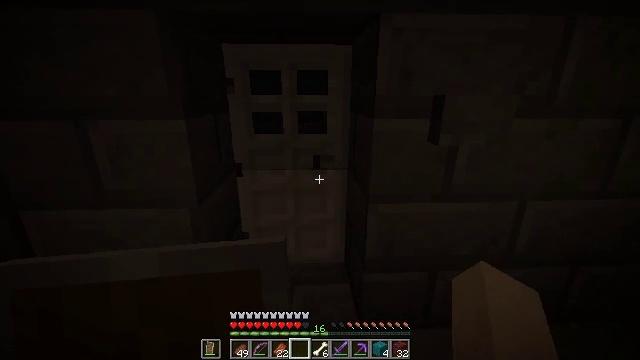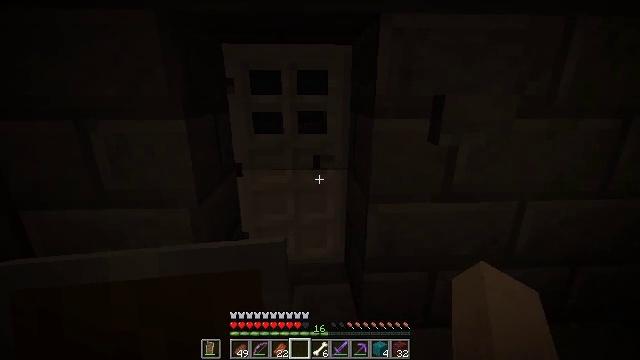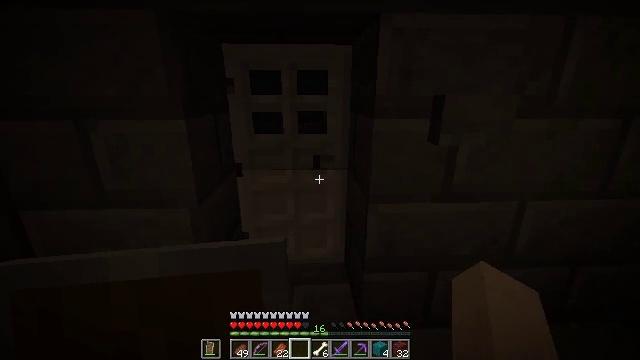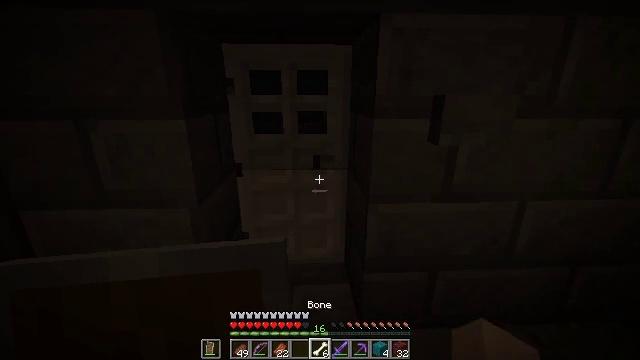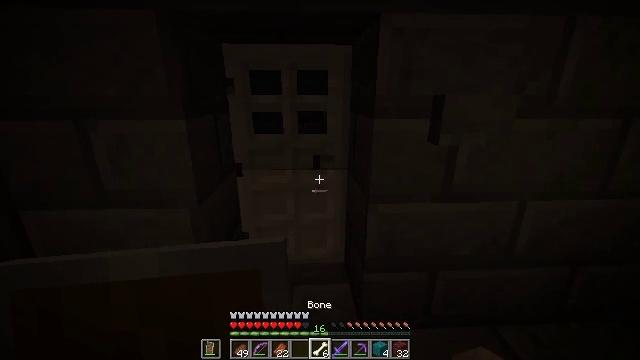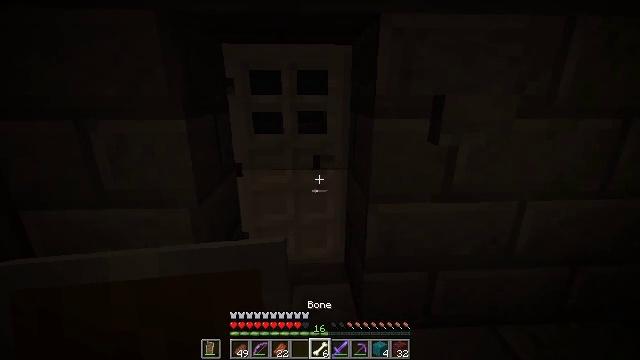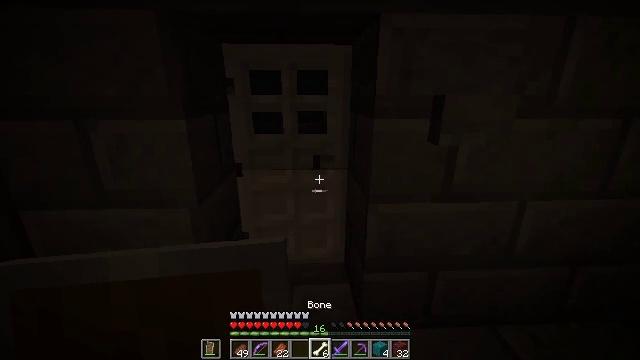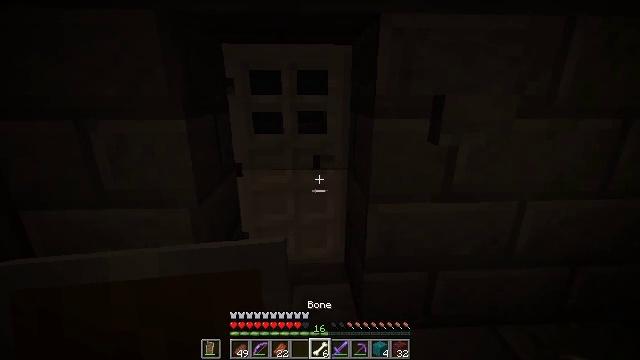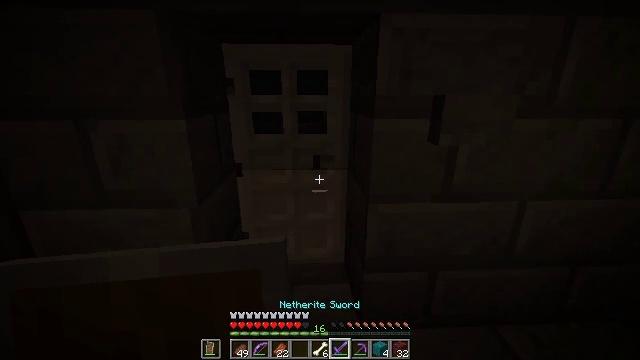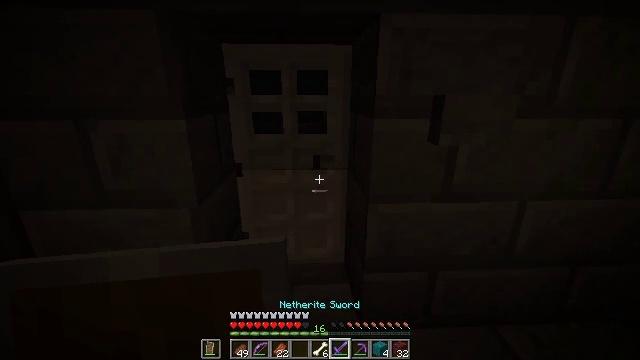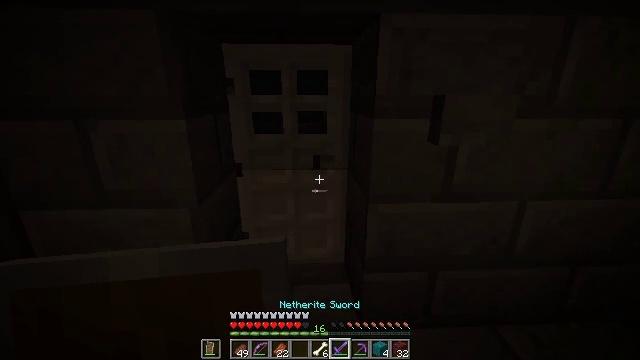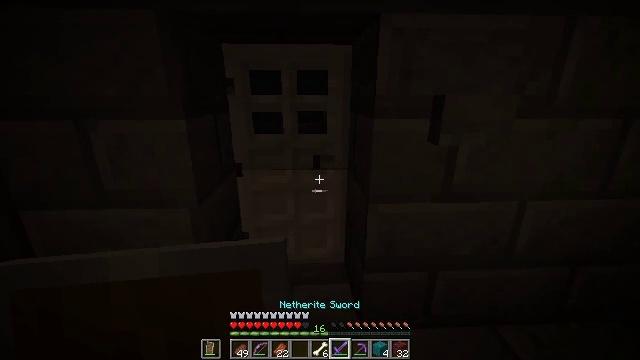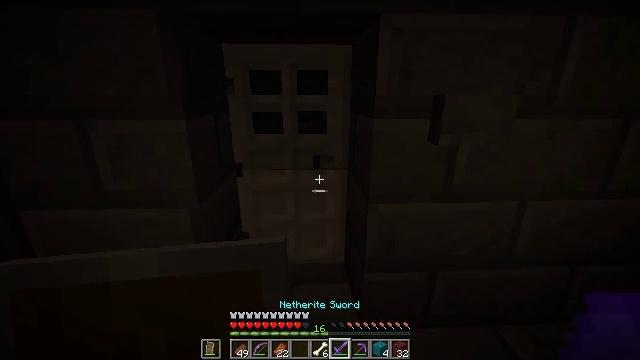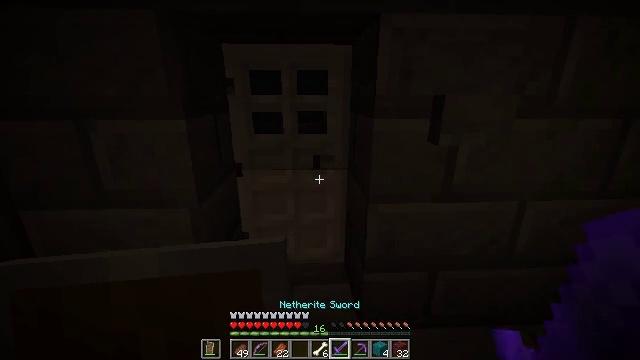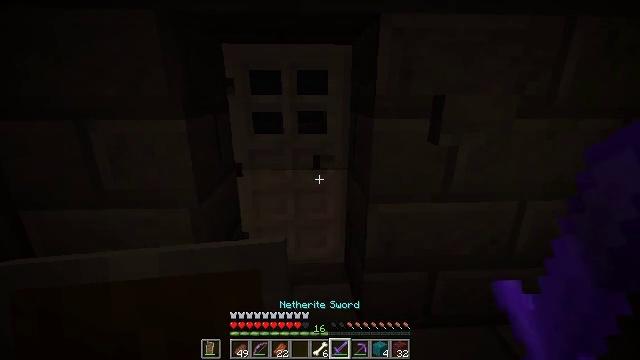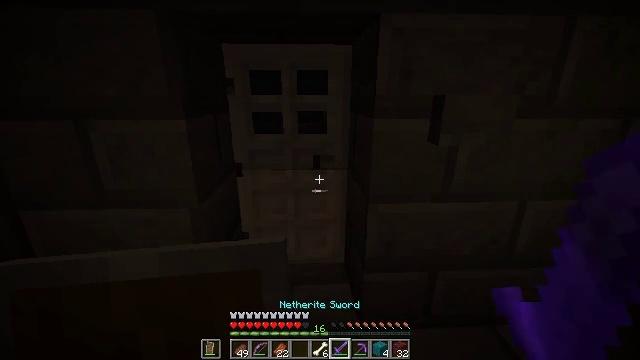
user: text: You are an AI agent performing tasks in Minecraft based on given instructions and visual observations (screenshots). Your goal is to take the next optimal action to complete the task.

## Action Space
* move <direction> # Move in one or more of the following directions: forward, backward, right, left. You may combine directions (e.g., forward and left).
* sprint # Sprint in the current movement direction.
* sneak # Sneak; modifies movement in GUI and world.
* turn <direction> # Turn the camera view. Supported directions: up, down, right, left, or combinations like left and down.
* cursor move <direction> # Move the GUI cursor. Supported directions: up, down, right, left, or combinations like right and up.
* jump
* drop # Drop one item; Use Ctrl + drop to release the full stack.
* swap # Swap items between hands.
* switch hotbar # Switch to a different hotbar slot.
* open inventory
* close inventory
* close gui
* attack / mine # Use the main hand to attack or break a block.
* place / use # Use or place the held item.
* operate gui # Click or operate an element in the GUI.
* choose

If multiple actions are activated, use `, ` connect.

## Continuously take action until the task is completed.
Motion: motion action
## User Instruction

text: Break the iron door.
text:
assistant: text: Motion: no_op
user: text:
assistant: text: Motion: no_op
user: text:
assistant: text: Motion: no_op
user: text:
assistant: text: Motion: no_op
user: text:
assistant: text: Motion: no_op
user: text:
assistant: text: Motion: no_op
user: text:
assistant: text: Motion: no_op
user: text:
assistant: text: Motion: no_op
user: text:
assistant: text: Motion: no_op
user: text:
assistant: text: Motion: no_op
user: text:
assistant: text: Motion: no_op
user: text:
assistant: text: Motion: no_op
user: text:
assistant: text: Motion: no_op
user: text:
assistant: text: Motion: no_op
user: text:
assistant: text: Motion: no_op
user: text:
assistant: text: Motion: no_op
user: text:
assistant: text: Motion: no_op
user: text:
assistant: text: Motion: no_op
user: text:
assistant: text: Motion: no_op
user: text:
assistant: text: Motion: no_op
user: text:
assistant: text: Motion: no_op
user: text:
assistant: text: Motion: no_op
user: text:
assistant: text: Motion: no_op
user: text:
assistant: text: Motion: no_op
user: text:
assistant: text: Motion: no_op
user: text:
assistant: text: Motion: turn down
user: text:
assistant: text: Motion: attack / mine
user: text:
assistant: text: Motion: attack / mine
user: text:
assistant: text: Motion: attack / mine
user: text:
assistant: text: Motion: attack / mine